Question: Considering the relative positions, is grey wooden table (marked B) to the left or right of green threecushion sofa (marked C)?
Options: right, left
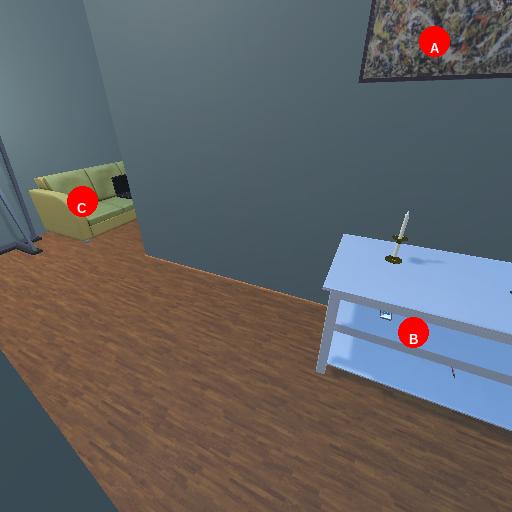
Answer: right